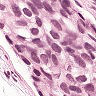
Metastatic tissue present: yes